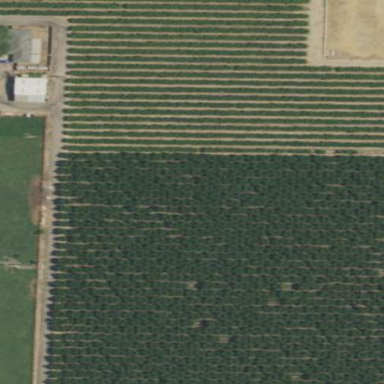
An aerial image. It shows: Orchard with nectarine trees.